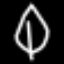
Label: leaf